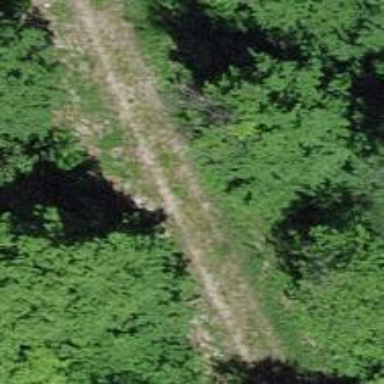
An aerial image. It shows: Track road with grade4 tracktype.